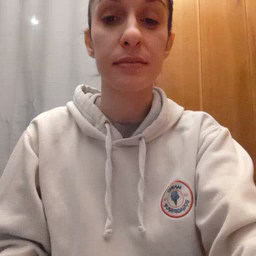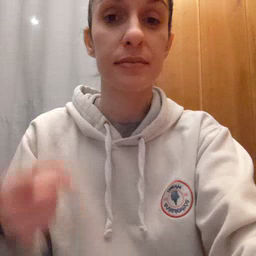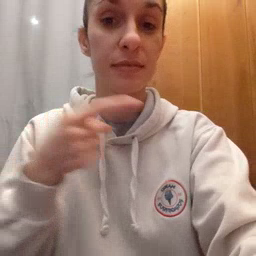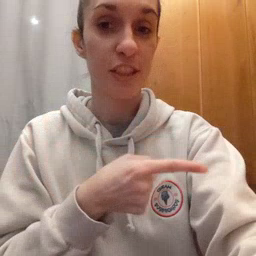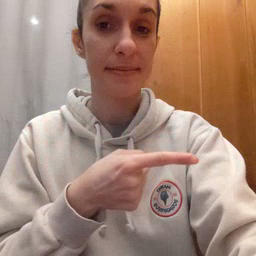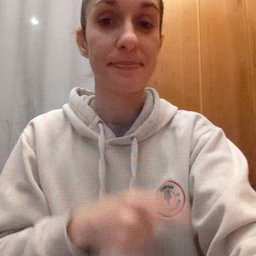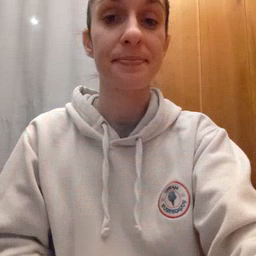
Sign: hesheit